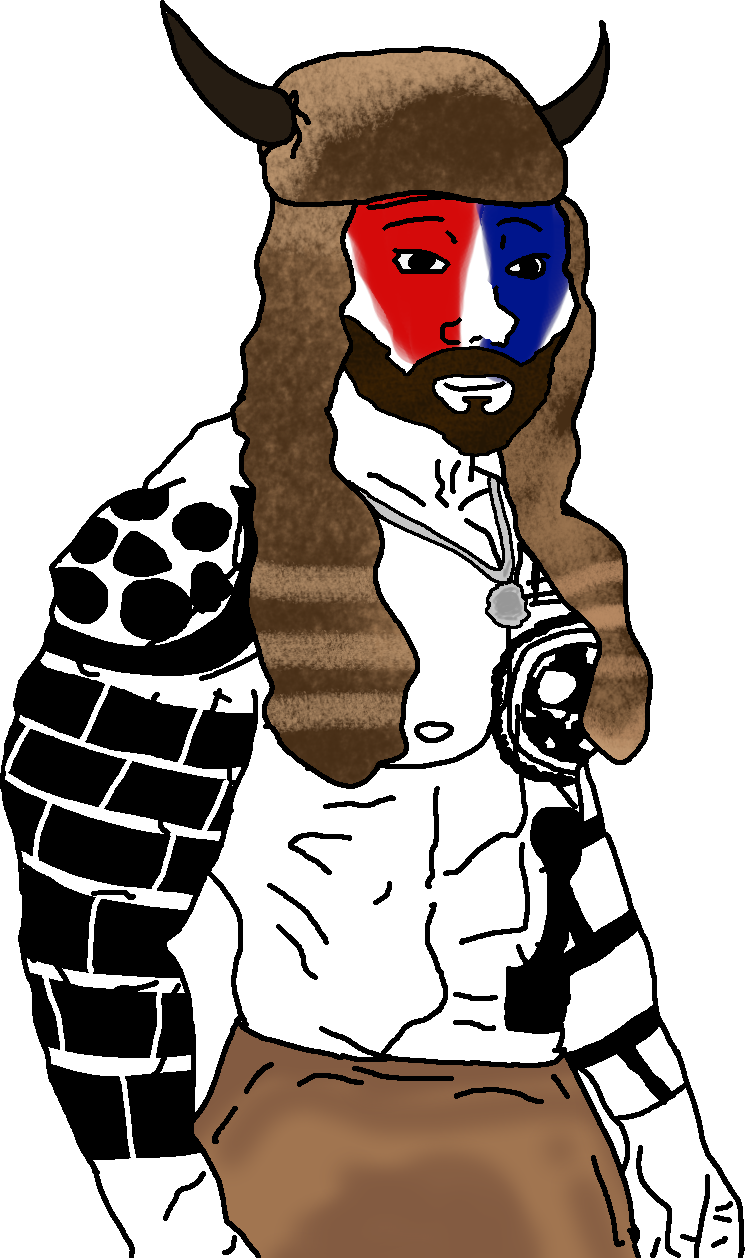
Label: 5_Stronkjak